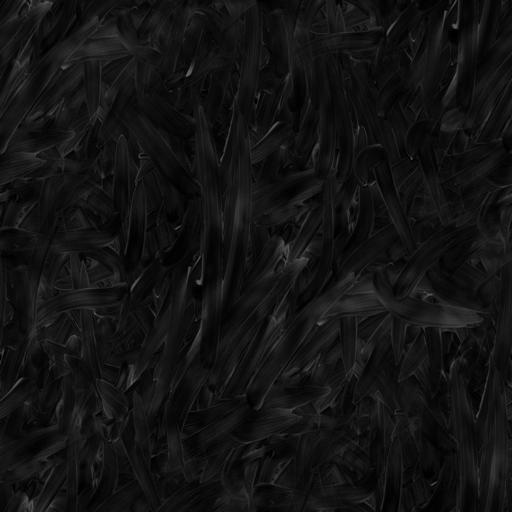
Tags: fingerprints imperfection imperfections smear smudge surface